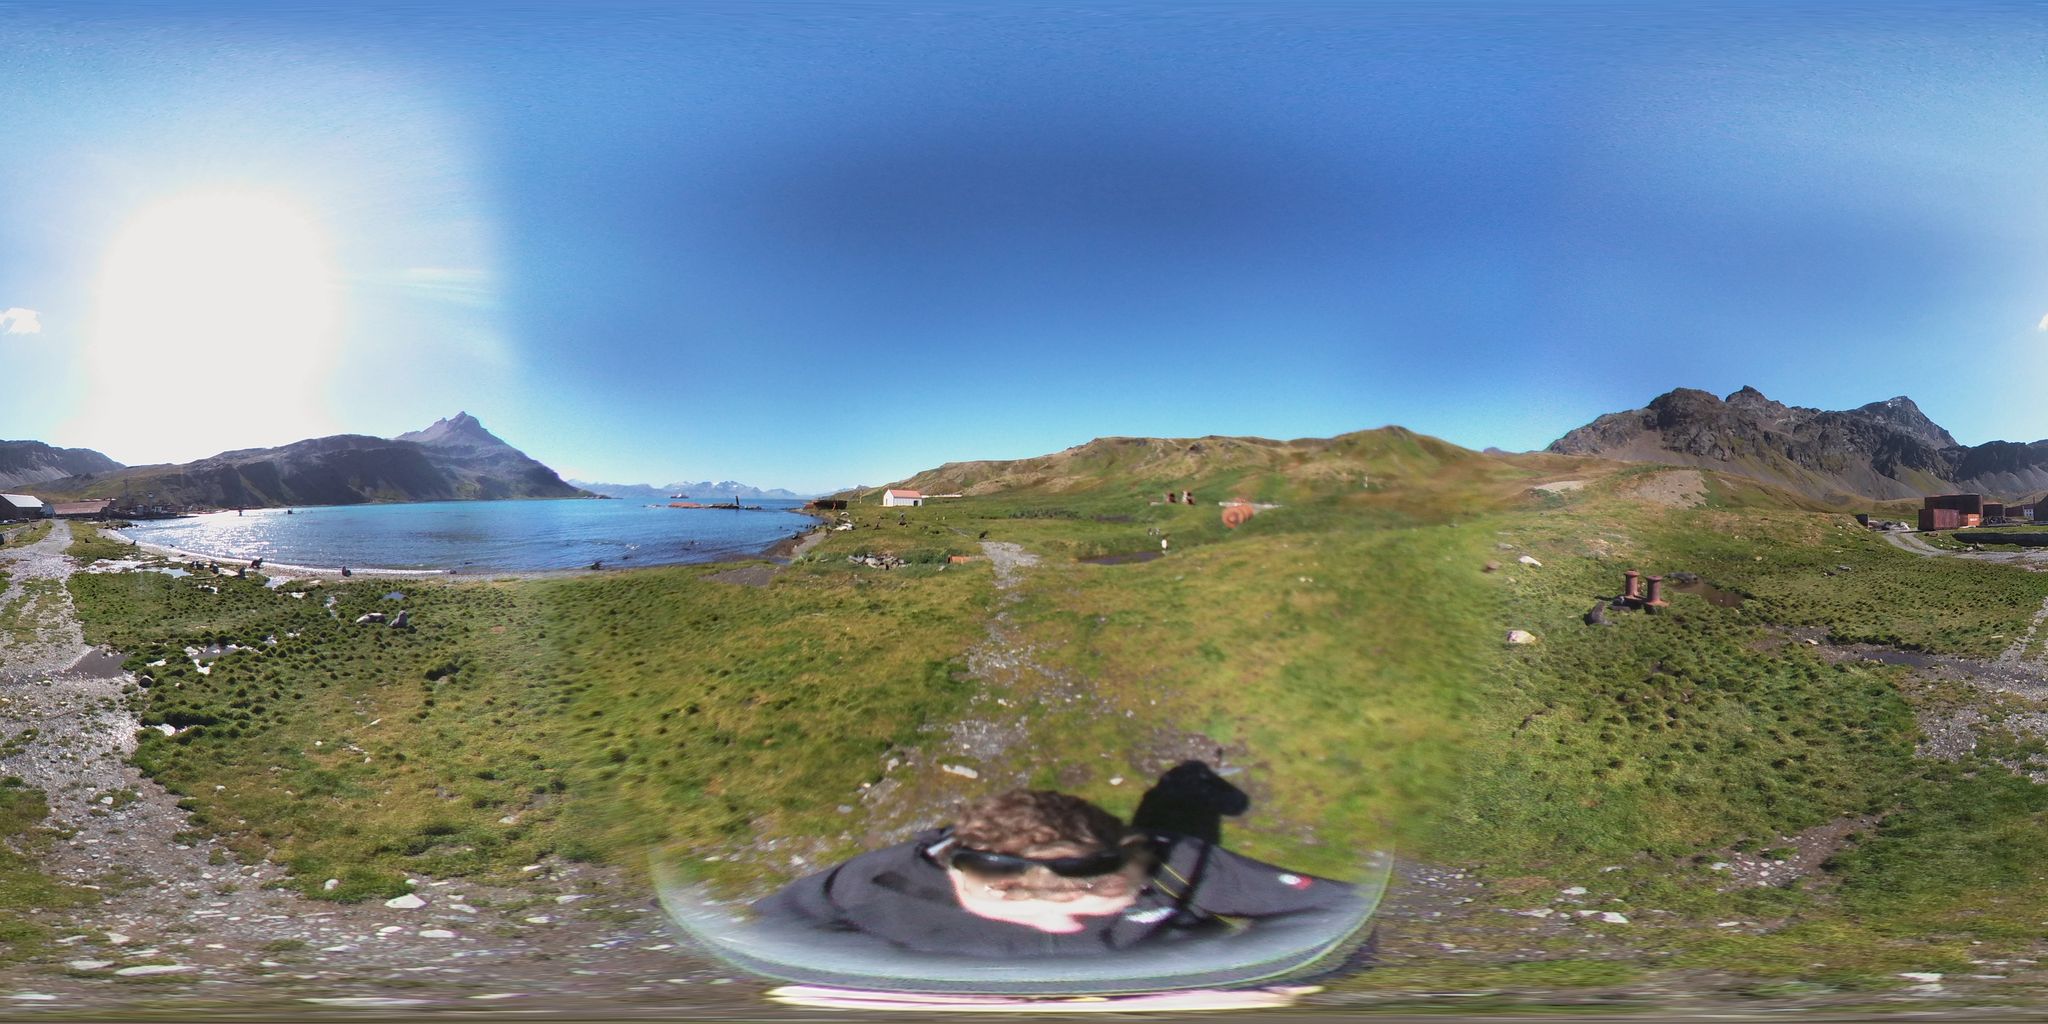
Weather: clear
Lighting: day
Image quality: slightly poor
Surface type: fields
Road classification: footway, track, path
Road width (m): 3.0
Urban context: water
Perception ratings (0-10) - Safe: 0.84, Lively: 1.13, Beautiful: 5.94, Boring: 9.32, Depressing: 3.69, Wealthy: 3.22